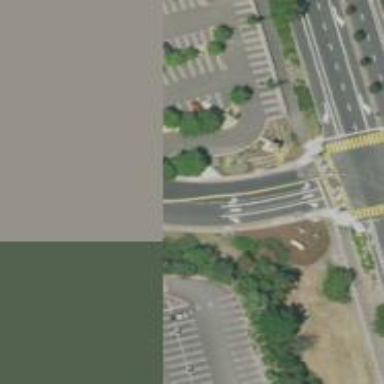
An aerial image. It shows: Unmarked crossing on footway.